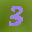
Label: 3